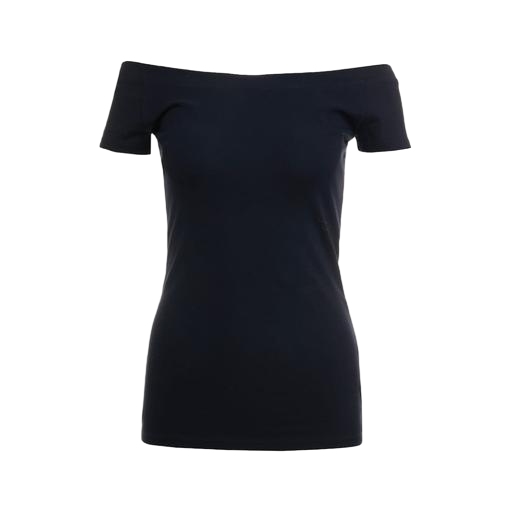
longline bardot top, blue nly t-shirt, shoulder top navy, white background